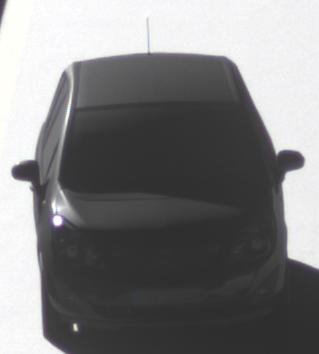
Make: Opel
Model: Meriva 1.4
Detailed model: Meriva (B)
Model produced from: 2010/05
Model produced until: 2013/11
Doors: 5
Color: black
Road condition: dry road
Daytime: morning or afternoon
Contrast: high contrast